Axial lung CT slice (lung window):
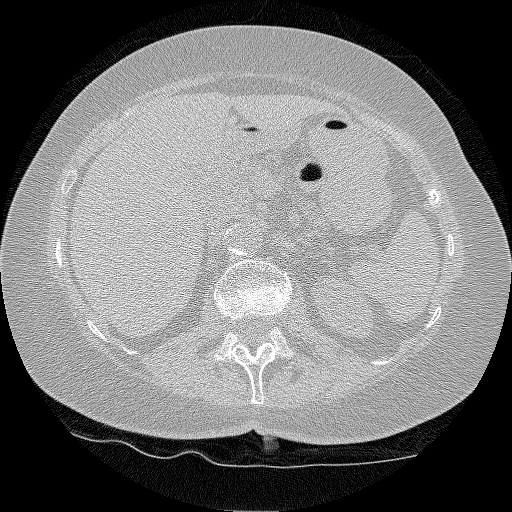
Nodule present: no